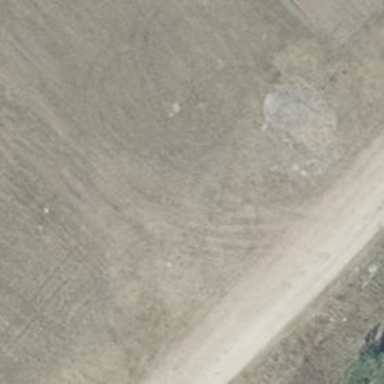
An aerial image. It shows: Grass track road with grade 5 tracktype.